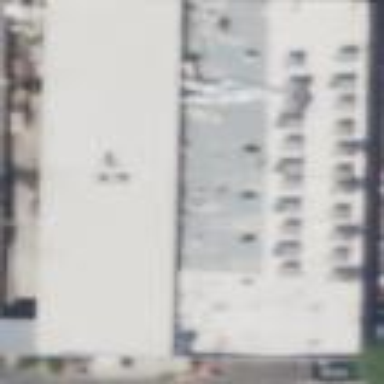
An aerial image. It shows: Commercial building.